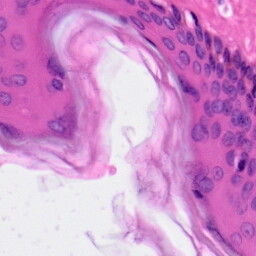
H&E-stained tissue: Skin